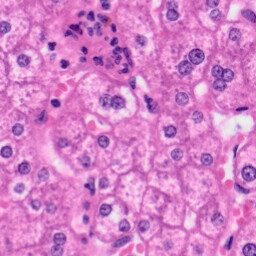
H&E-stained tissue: Liver